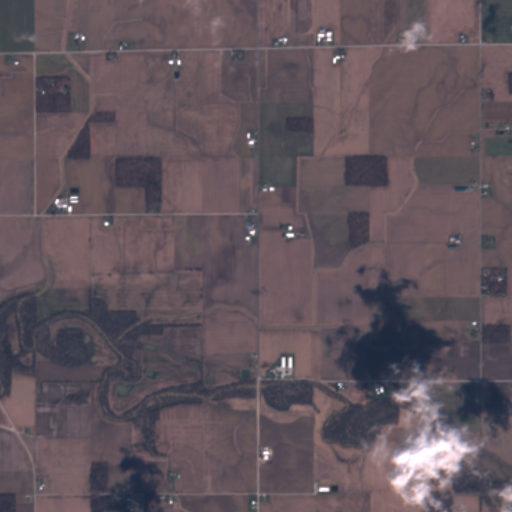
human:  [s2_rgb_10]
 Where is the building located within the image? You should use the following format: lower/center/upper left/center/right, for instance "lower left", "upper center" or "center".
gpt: The building is located in the upper right of the image.
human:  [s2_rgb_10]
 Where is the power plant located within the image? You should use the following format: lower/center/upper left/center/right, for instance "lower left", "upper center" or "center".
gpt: There is no power plant in the image.